Question: I'm using sherlockbar. How do I add a ActionBar bar with tabs and a navigation list? As this image from Google Maps

In my code, I can not seem to set two behaviors for ActionBar
'''
ActionBar bar = getSherlockActivity().getSupportActionBar();
bar.setNavigationMode(ActionBar.NAVIGATION_MODE_TABS);
bar.setNavigationMode(ActionBar.NAVIGATION_MODE_LIST);
'''
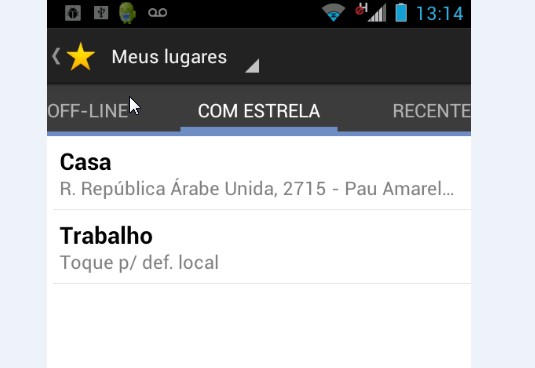
Answer: the opt navigation (Meus Lugares) are added using the menu onCreateMenu .
The other are Tabs which you add using
bar.AddTab()